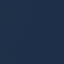
Land use / land cover class: SeaLake